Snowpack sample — Buffalo Mountain, Silverthorne, Colorado, USA (1/25/25, 10:11 AM MST)
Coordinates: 39.6222, -106.1139
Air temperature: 22 °F
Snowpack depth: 110 cm
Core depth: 10 cm
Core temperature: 46.4 °F
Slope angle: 12°, slope face: 102°
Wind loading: high
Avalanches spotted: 0
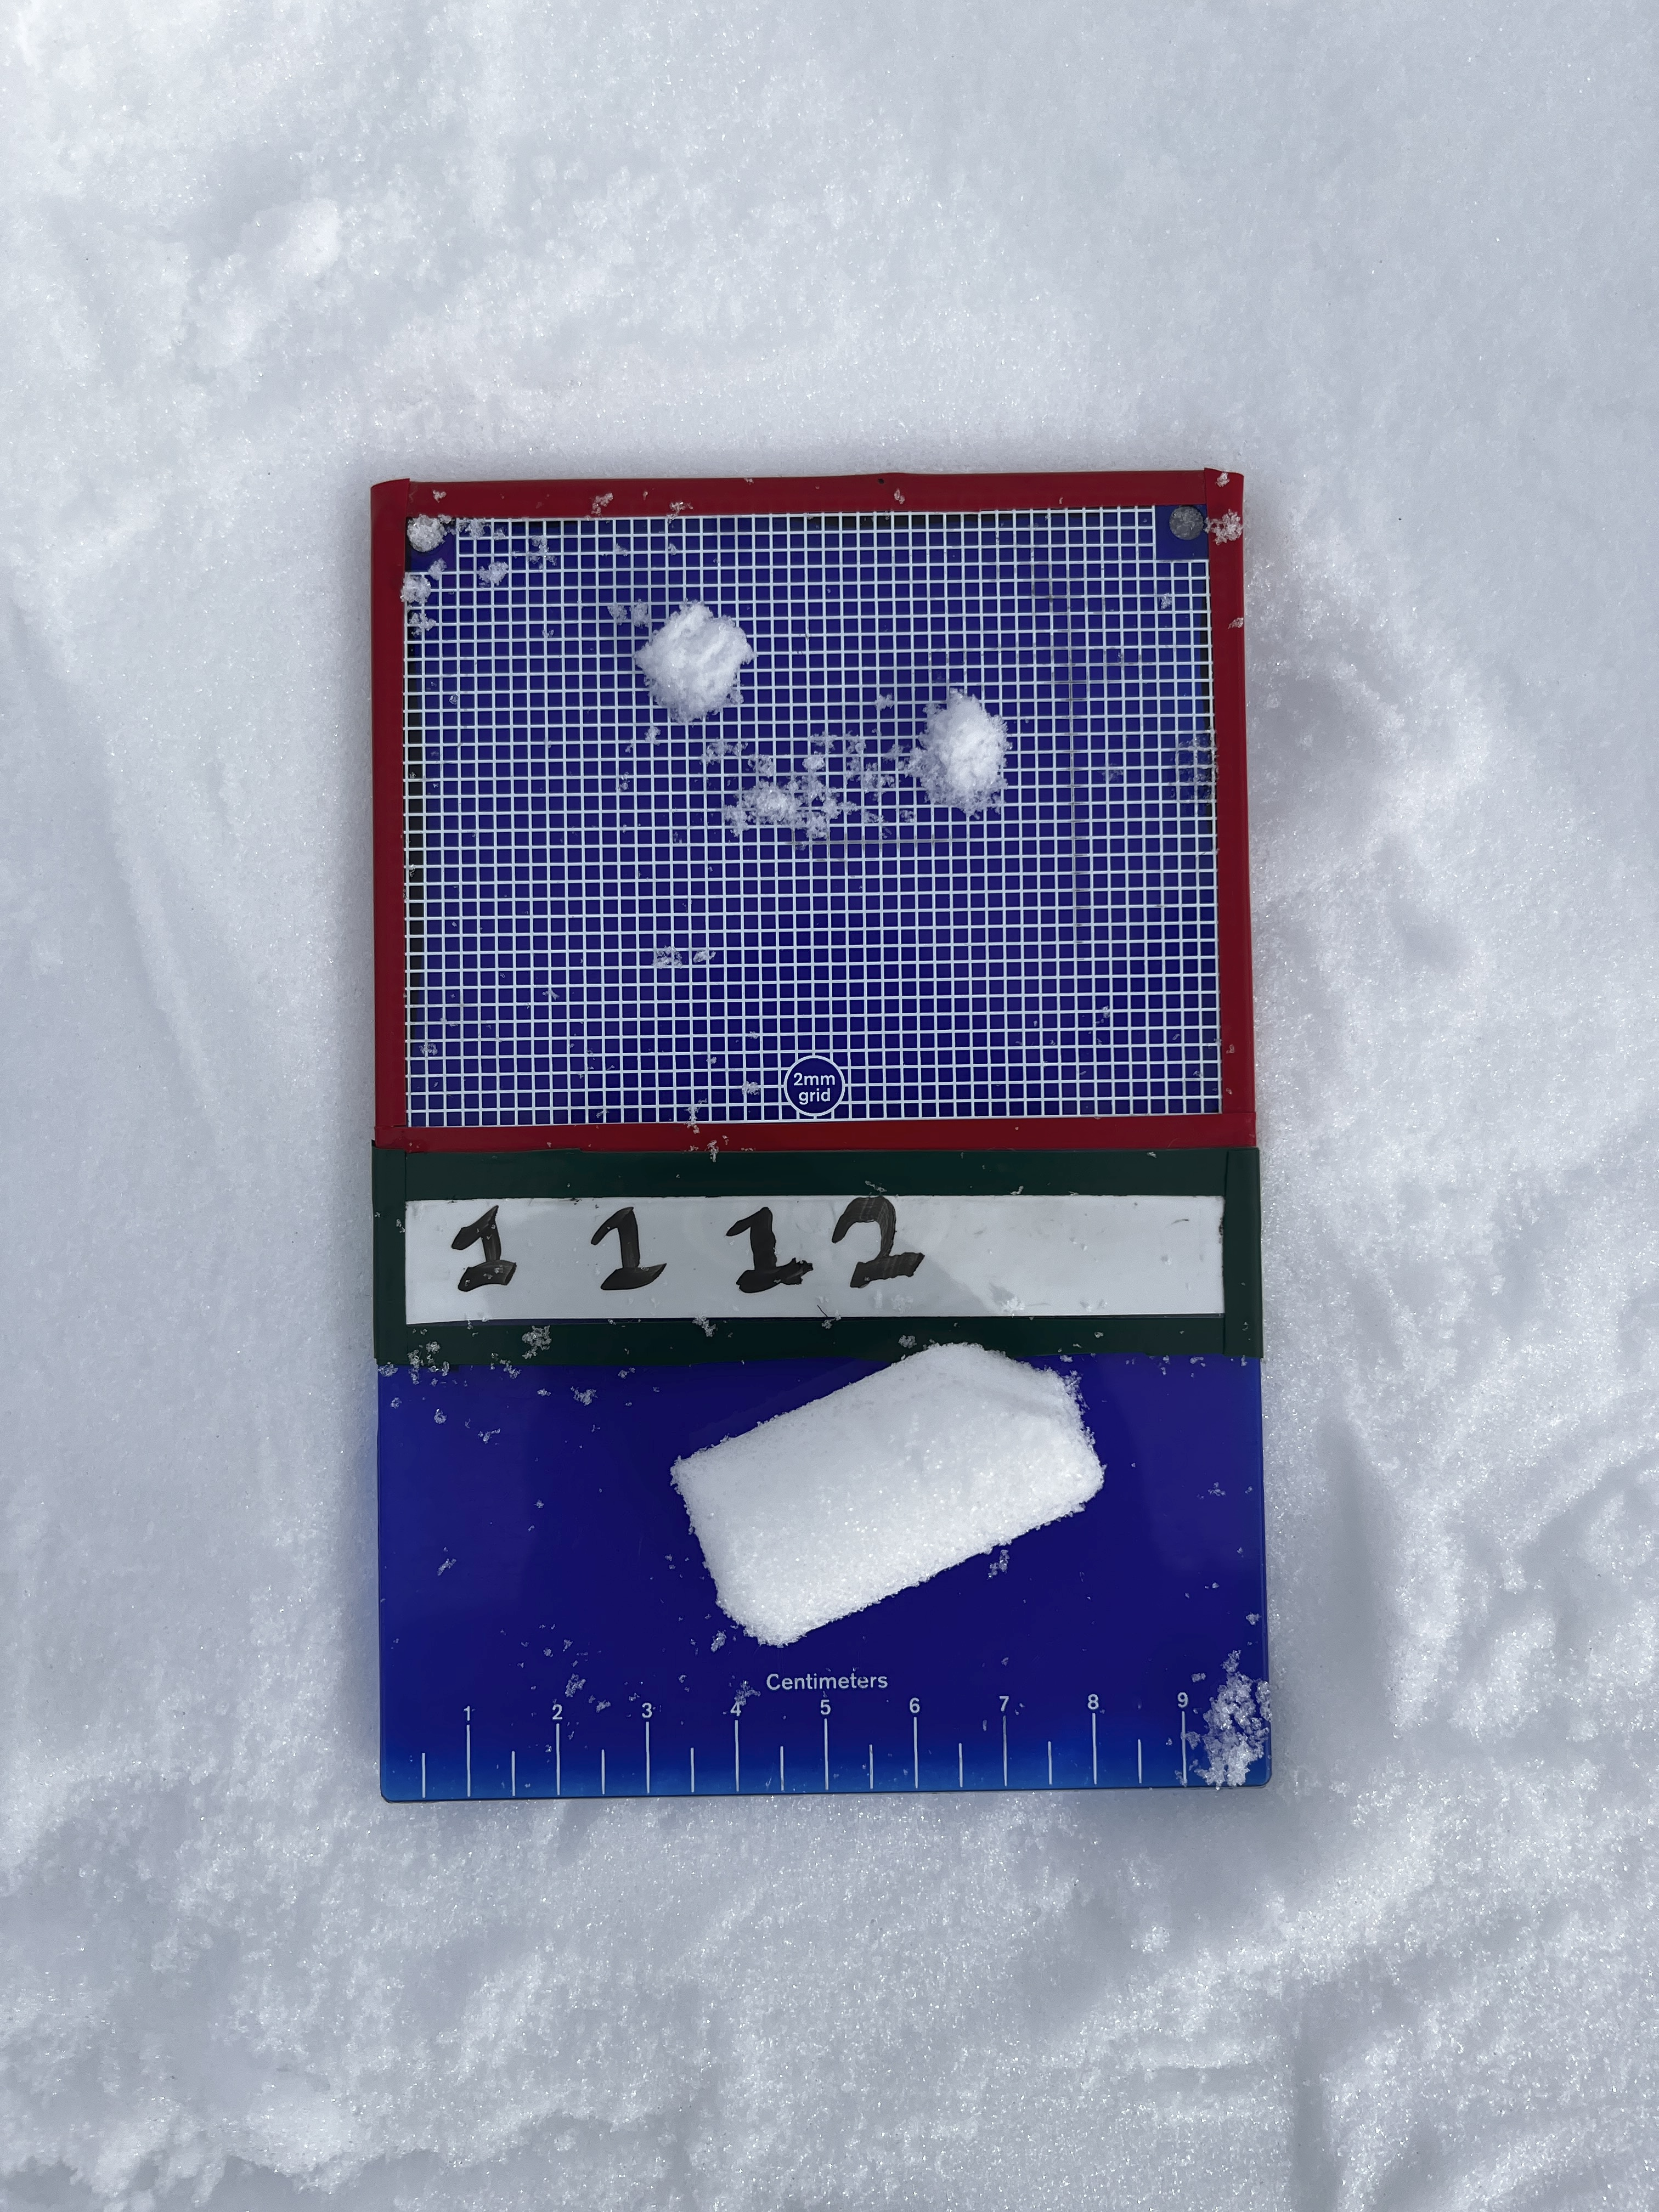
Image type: crystal_card
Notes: No avalanches nearby, collected on the outskirts of a fire break 15 meters from the treeline, on way to Buffalo and Red Mountain